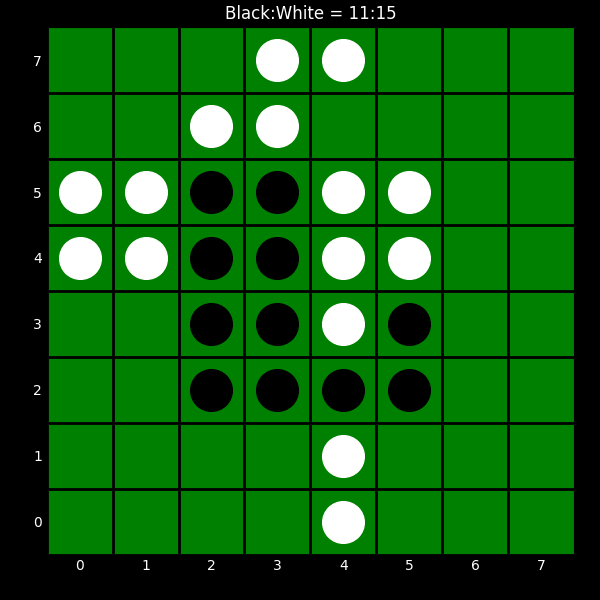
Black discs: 11
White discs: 15